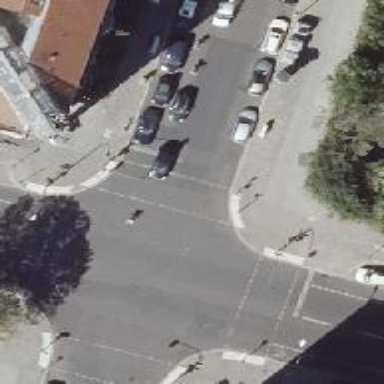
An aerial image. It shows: Road crossing with traffic signals.